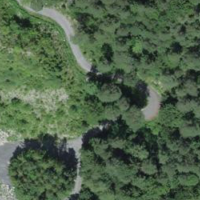
EUNIS habitat code: 56
Species observed at this site:
Pteridium aquilinum